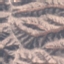
Label: HerbaceousVegetation